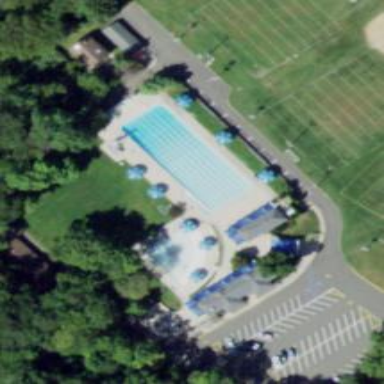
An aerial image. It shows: Swimming pool area designated for leisure and sports activities.